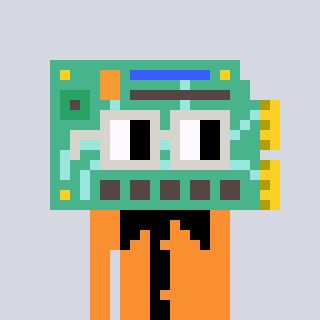
a pixel art character with square light gray glasses, a chipboard-shaped head and a orange-colored body on a cool background